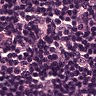
Metastatic tissue present: no